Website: crate-barrel
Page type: customer-info-address
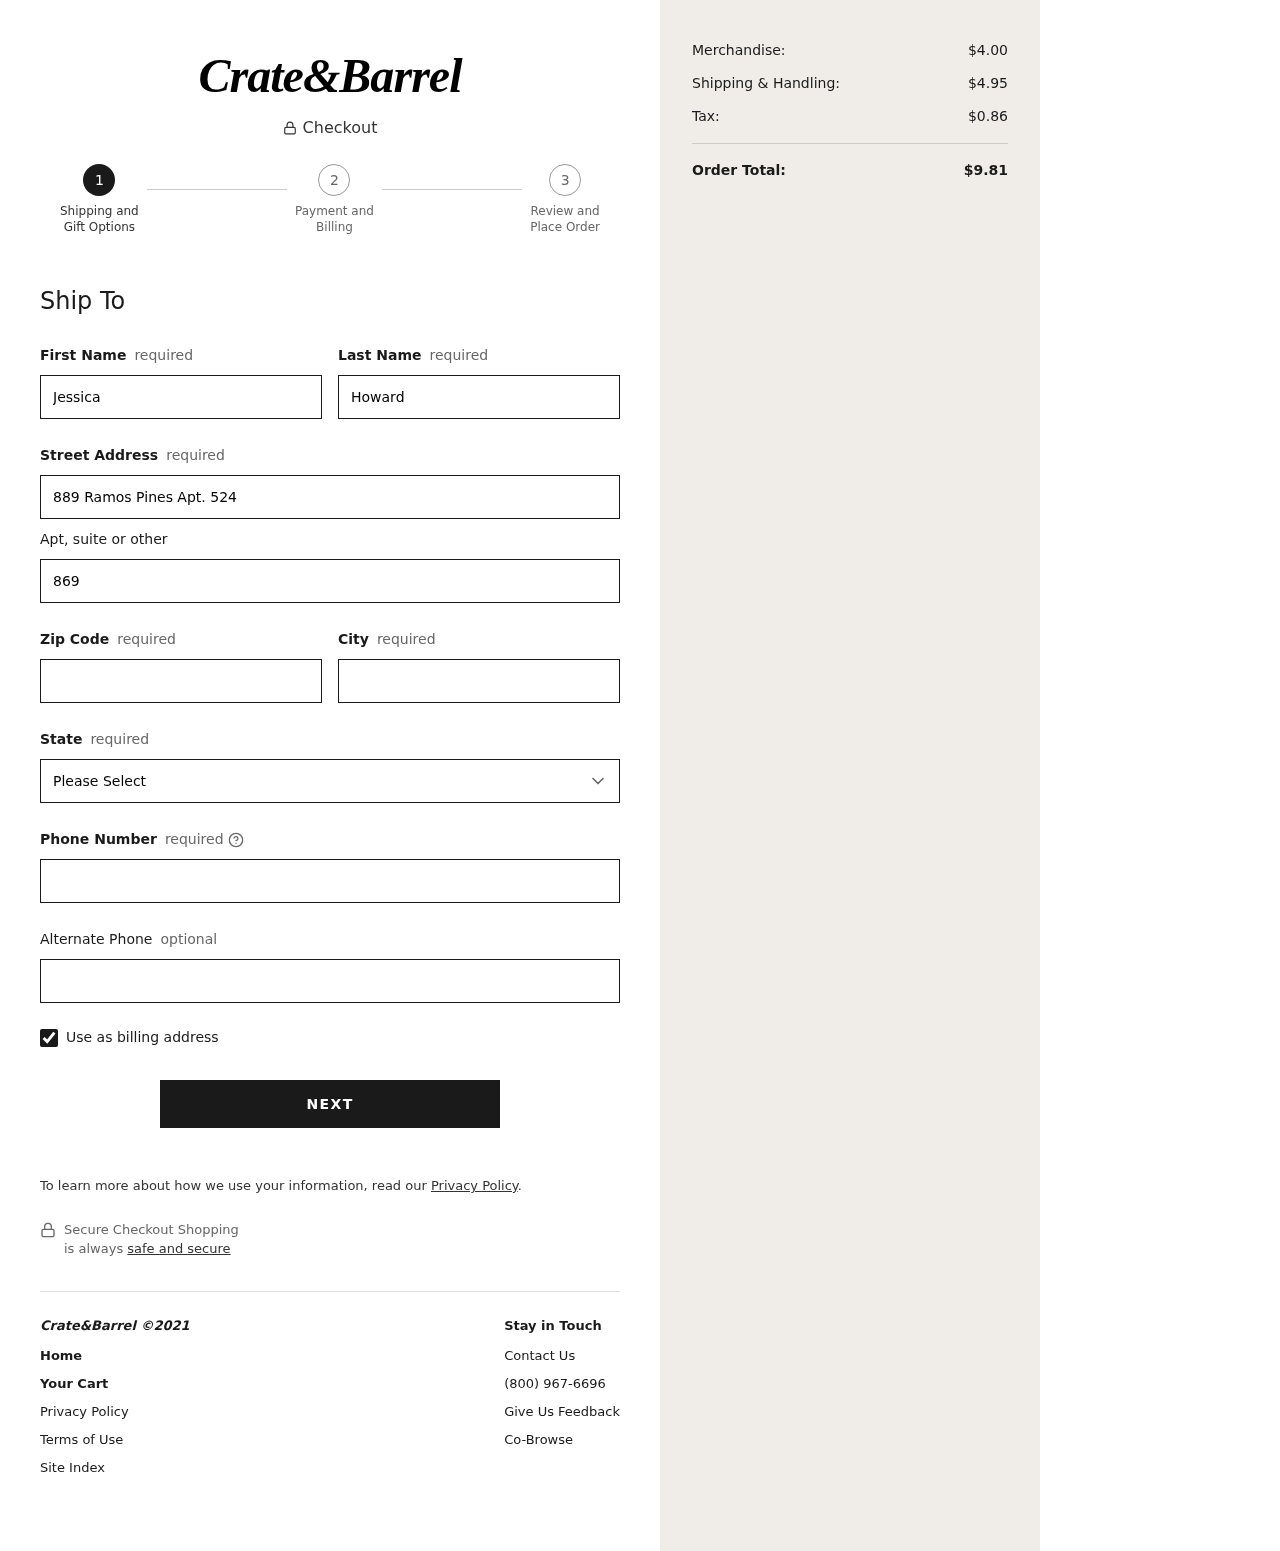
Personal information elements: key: PII_STATE
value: North Dakota
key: PII_FIRSTNAME
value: Jessica
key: PII_LASTNAME
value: Howard
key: PII_STREET
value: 889 Ramos Pines Apt. 524
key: PII_STREET2
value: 869 Jorge Cliff
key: PII_POSTCODE
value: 26183
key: PII_CITY
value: West Victoriaton
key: PII_PHONE
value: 9505098189
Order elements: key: ORDER_SUBTOTAL
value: $4.00
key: ORDER_SHIPPING_COST
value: $4.95
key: ORDER_TAX
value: $0.86
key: ORDER_TOTAL
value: $9.81